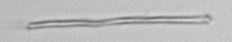
Label: fiber